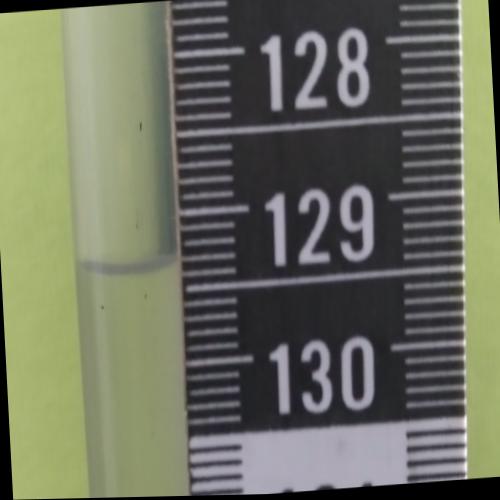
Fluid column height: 129.3 cm